Field crop: maize
Growth stage: 2
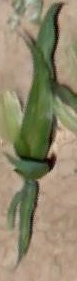
Species: maize